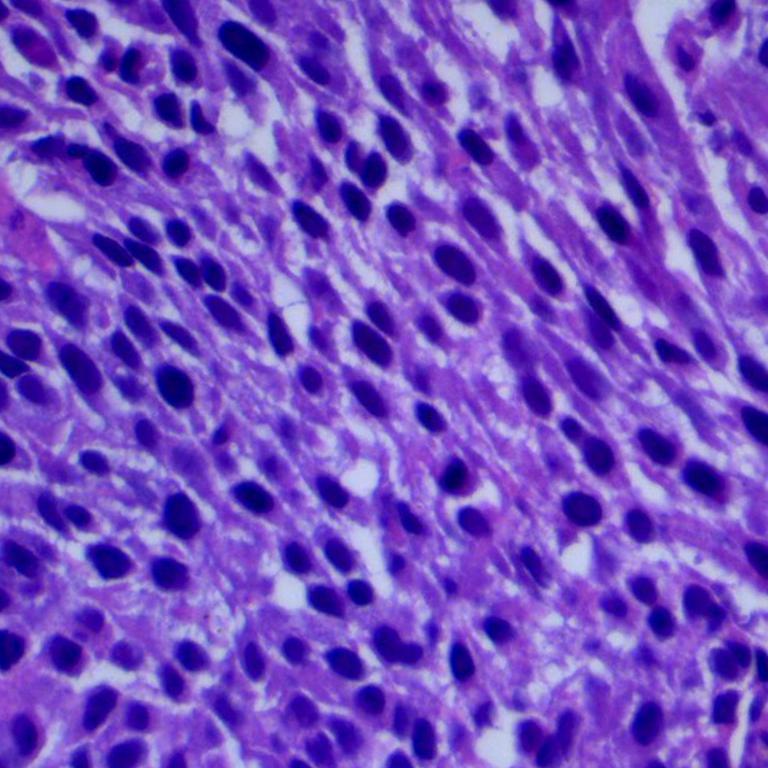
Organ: lung
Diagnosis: squamous carcinomas